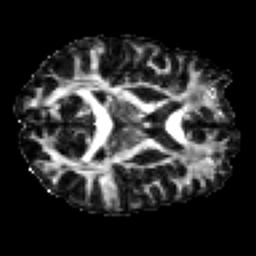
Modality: FA
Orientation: axial
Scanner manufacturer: siemens
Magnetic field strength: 3 T
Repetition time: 7.8 s
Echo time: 0.09 s